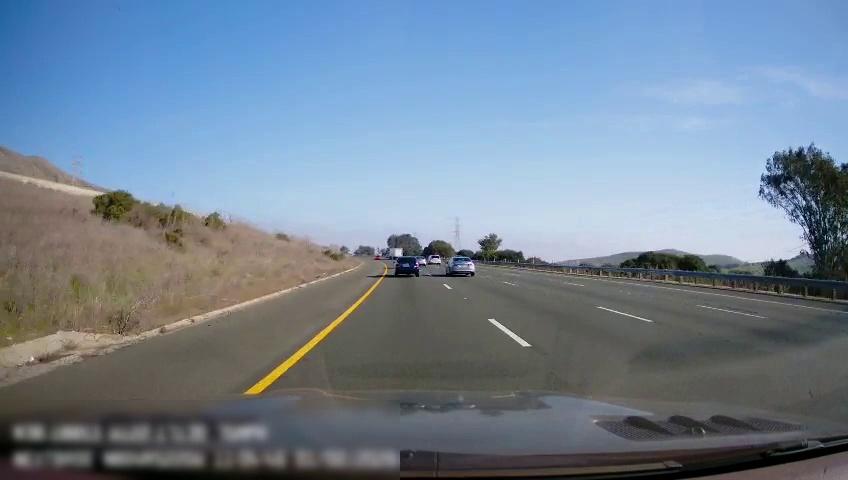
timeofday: Day
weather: Sunny
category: Drivable Space
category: Vehicles | Other LV
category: Vehicles | Car
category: Vehicles | Car
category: Vehicles | SUV
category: Vehicles | Car
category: Lanes | Current Lane
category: Lanes | Current Lane
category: Lanes | Alternate Lane
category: Lanes | Alternate Lane
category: Lanes | Alternate Lane